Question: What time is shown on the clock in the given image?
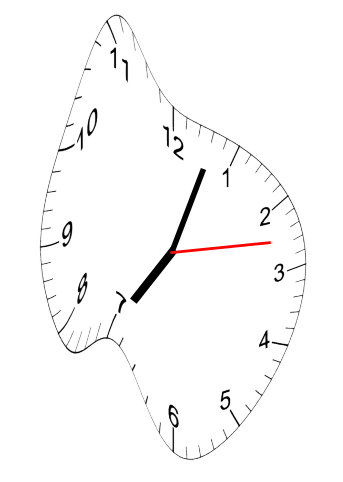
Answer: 07:03:13